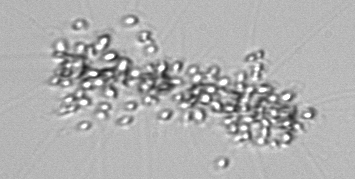
Label: Chaetoceros_didymus_TAG_external_flagellate